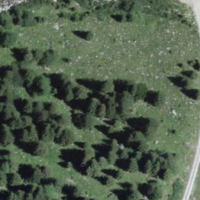
EUNIS habitat code: 32
Species observed at this site:
Lepturobosca virens
Phyllopertha horticola
Prunella vulgaris